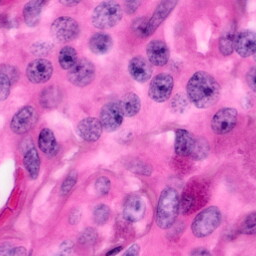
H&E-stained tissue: Pancreatic